Question: I'm building a website for a client where the home page is just boxes of images. When you click one of the boxes, they animate and shift up into a menu bar and redirect you to the appropriate page.
I do not know how to do this effectively, without making the user look at a mostly blank page (with only the menu visible) for a few seconds before they are redirected.
Is there another more elegant way to do this?
I have a working example of the animation here: <URL>
And here is a picture of my menu bar and box images on the page at the same time. The menu items on the JSfiddle are just placeholders, and I'll be using the coloured boxes in the final version.

What are your thoughts?
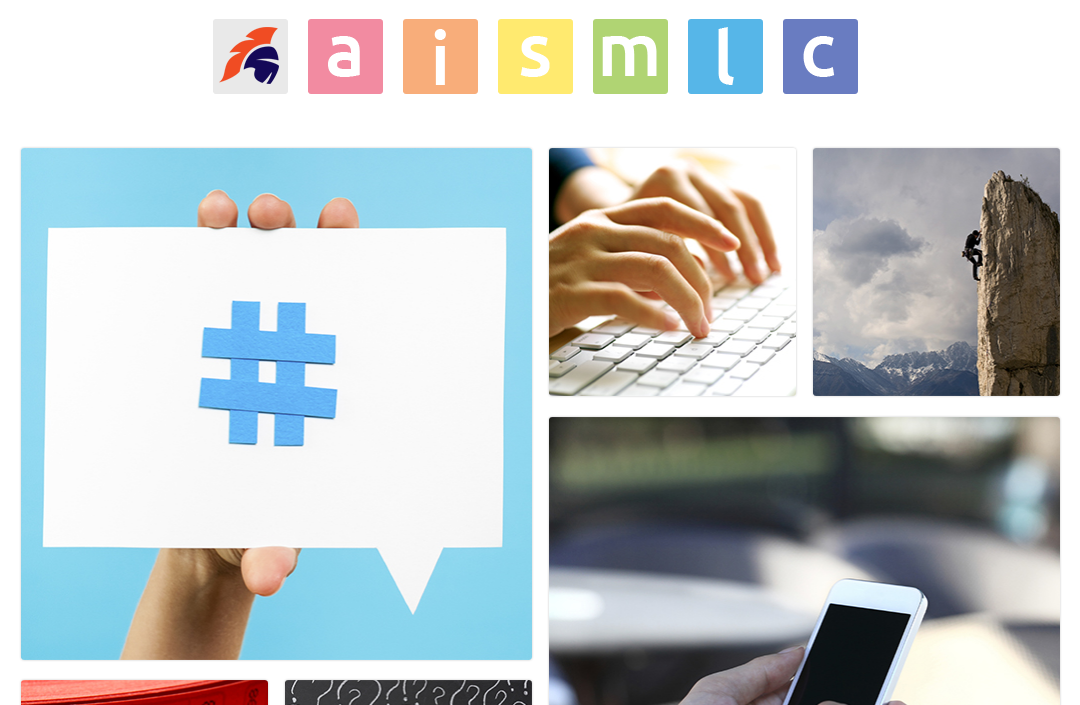
Answer: A couple of options, each of which indicate to the user that something is happening:
- -
The latter, while more complicated, is likely to look more graceful (since you won't be performing an entire page refresh).